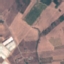
Land use / land cover: PermanentCrop